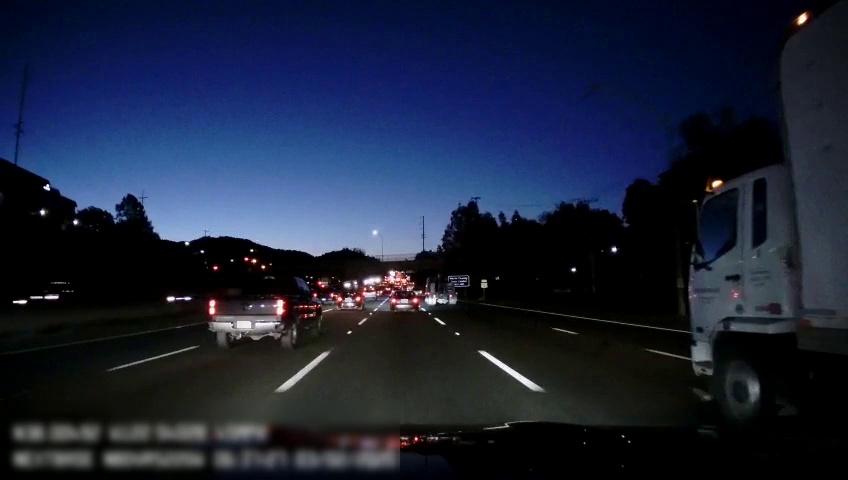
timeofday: Night
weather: Other
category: Drivable Space
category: Vehicles | Other LV
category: Vehicles | Truck
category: Vehicles | Car
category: Vehicles | Car
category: Vehicles | Truck
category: Vehicles | Car
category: Vehicles | Car
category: Vehicles | Car
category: Lanes | Alternate Lane
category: Lanes | Current Lane
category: Lanes | Current Lane
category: Lanes | Alternate Lane
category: Lanes | Alternate Lane
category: Lanes | Alternate Lane
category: Traffic | Signs